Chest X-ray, AP view. Patient: 47 years old, sex F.
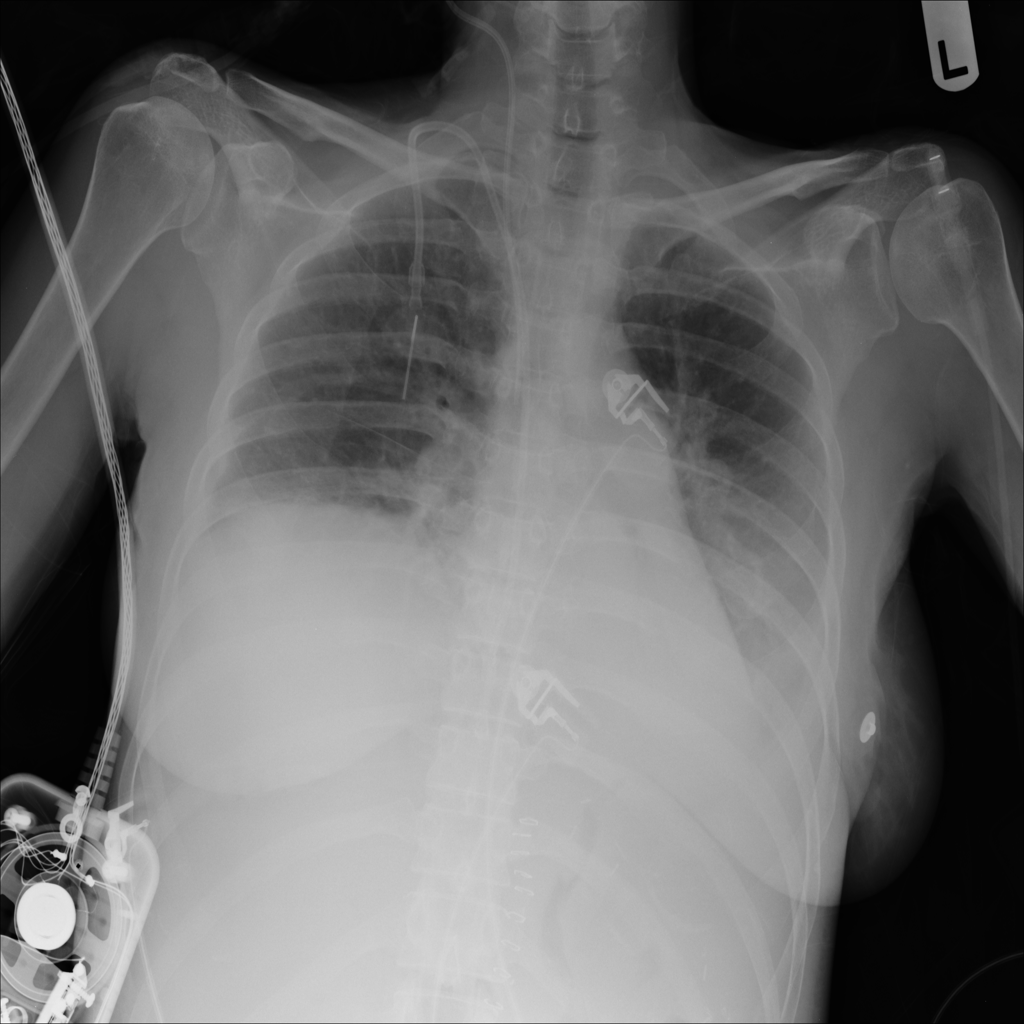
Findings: Atelectasis, Consolidation